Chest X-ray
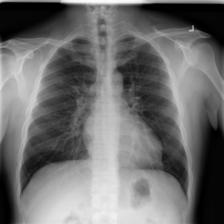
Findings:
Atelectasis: negative
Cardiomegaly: negative
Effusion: negative
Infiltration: negative
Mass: negative
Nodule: negative
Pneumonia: negative
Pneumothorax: negative
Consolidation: negative
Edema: negative
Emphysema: negative
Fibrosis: negative
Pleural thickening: negative
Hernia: negative